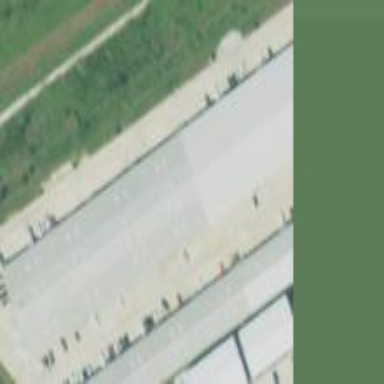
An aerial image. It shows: Warehouse.